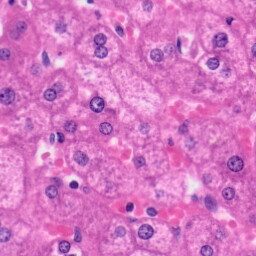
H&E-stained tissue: Liver